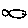
Label: fish